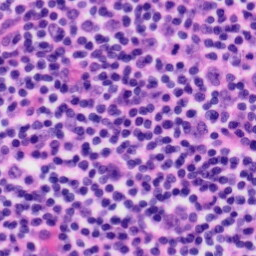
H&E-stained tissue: Tonsil